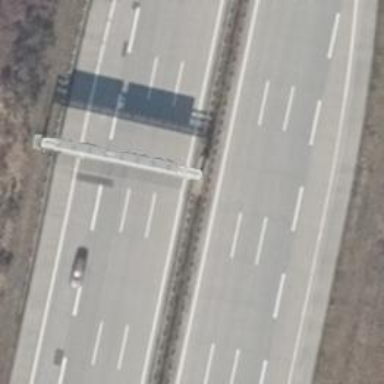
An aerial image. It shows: Bridge with gantry structure.